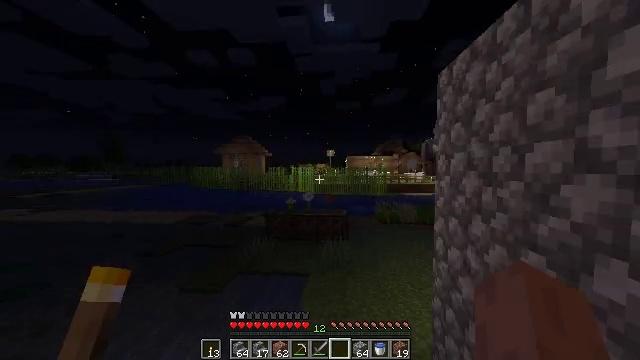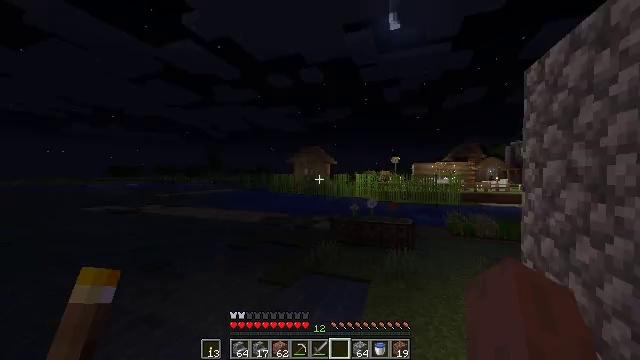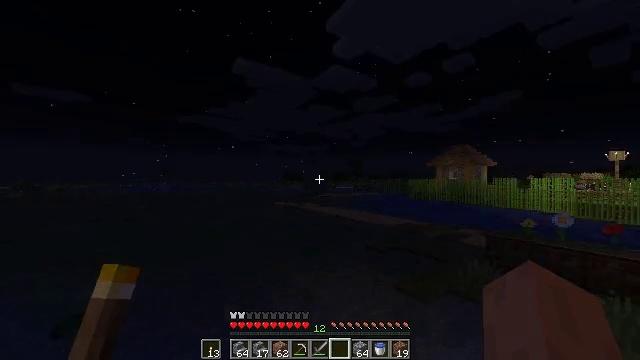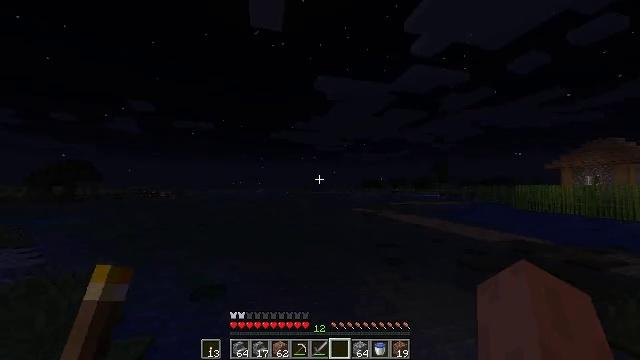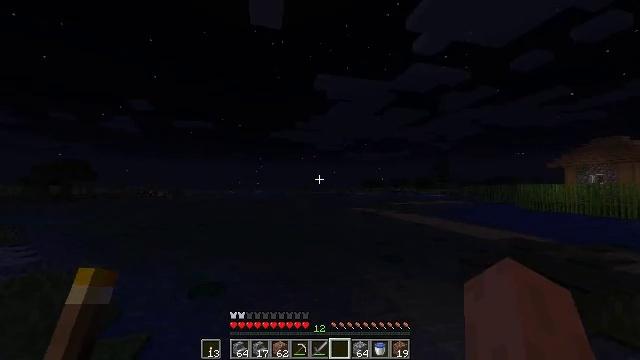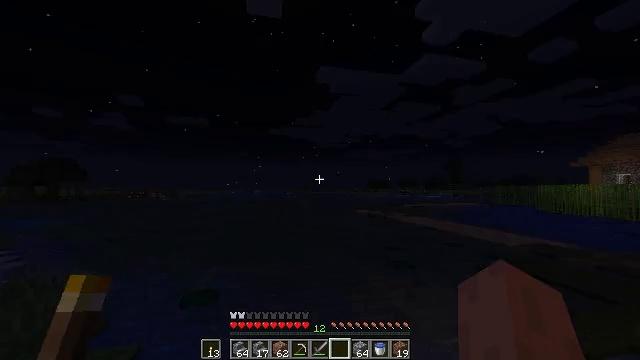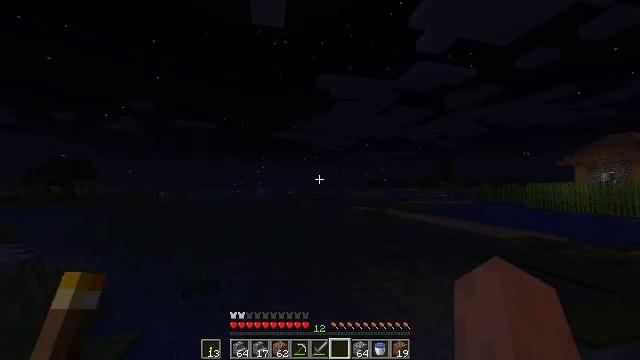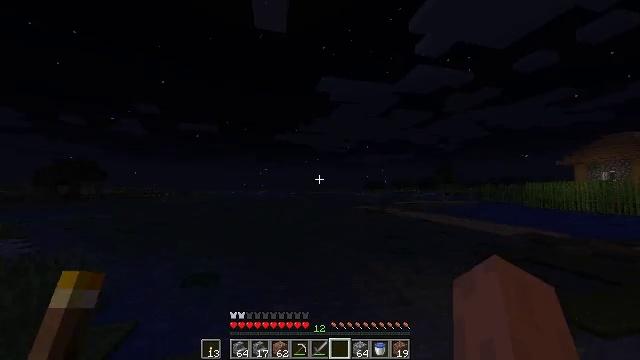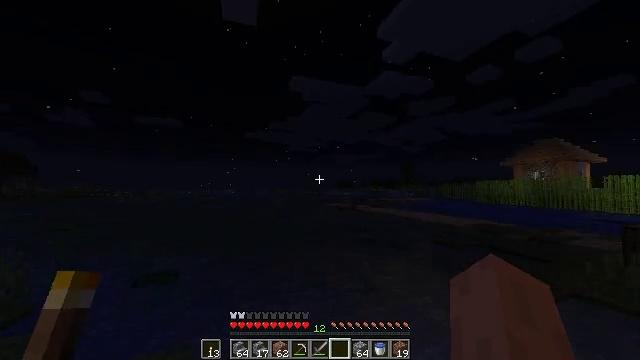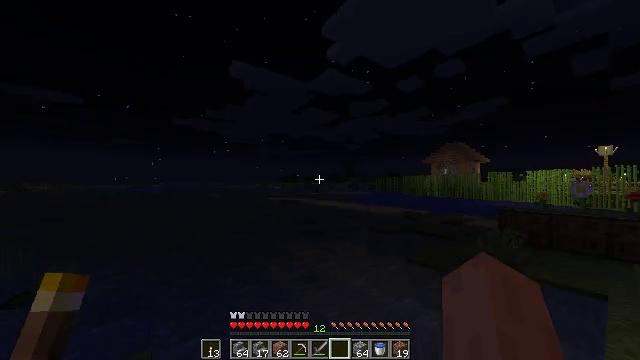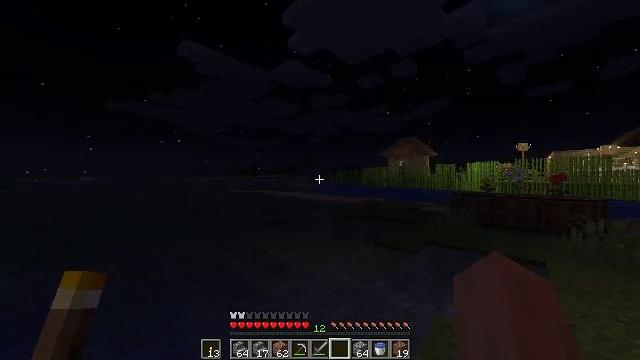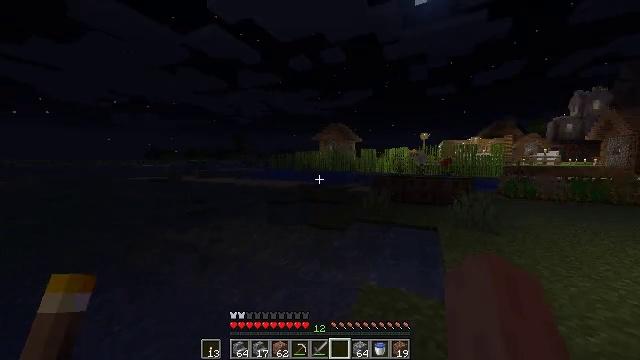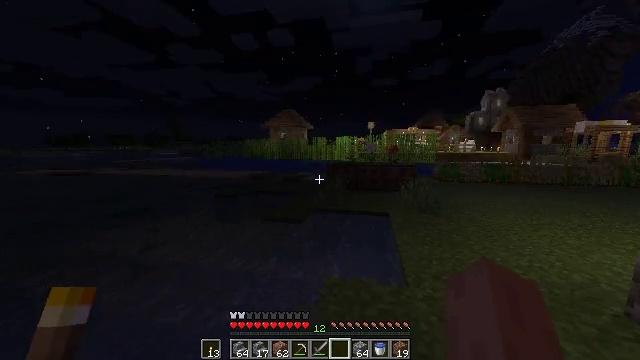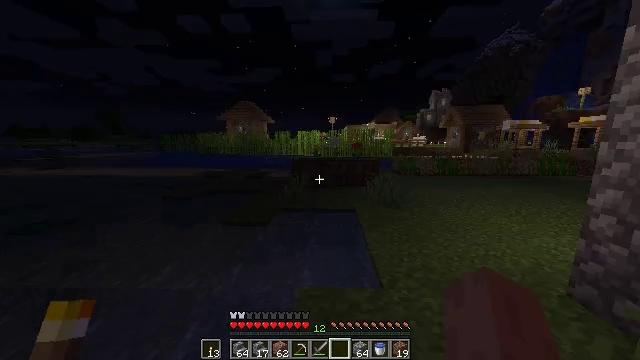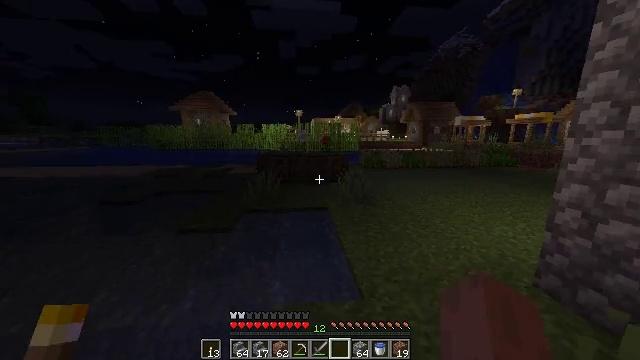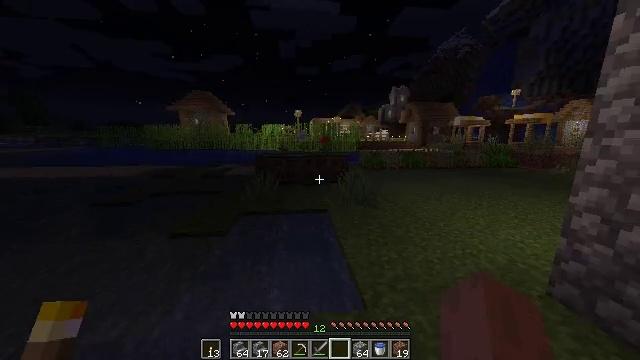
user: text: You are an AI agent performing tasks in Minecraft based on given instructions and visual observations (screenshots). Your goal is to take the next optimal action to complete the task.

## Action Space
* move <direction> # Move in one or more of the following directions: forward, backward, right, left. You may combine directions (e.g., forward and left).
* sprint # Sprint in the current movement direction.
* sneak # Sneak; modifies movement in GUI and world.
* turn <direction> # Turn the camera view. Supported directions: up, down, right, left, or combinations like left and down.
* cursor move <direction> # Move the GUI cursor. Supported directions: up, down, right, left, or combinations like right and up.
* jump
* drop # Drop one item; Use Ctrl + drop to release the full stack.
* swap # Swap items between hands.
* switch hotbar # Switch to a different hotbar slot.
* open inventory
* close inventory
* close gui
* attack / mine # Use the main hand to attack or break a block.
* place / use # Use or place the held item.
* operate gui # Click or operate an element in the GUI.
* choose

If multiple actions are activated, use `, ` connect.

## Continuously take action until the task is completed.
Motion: motion action
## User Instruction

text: Left click on the iron door to break it.
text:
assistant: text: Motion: move forward, sprint, turn left and up, attack / mine
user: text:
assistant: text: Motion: move forward, sprint, turn left and up, attack / mine
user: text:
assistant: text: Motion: move forward, sprint, turn left and up, attack / mine
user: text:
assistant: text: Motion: move forward, sprint, attack / mine
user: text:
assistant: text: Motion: move forward, sprint, attack / mine
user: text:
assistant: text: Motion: move forward, sprint, attack / mine
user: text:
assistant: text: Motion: move forward, sprint, attack / mine
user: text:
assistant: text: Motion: move forward, sprint, turn right, attack / mine
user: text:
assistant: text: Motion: move forward, sprint, turn right and down, attack / mine
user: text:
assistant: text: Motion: move forward, sprint, turn right and down, attack / mine
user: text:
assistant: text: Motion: move forward, sprint, turn right and down, attack / mine
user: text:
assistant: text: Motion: move forward, sprint, turn right and down, attack / mine
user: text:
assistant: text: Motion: move forward, sprint, turn right and down, attack / mine
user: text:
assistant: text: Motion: move forward, sprint, turn right and down, attack / mine
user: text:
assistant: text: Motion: move forward, sprint, attack / mine
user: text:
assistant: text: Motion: move forward, sprint, turn right, attack / mine
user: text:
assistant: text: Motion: move forward, sprint, turn right, attack / mine
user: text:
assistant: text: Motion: move forward, sprint, turn right, attack / mine
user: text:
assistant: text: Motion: move forward, sprint, turn right, attack / mine
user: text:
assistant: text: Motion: move forward, sprint, turn right, attack / mine
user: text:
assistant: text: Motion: move forward, sprint, turn right, attack / mine
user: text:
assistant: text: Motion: move forward, sprint, turn right, attack / mine
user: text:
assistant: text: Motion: move forward, sprint, attack / mine
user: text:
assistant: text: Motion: move forward, sprint, turn right, attack / mine
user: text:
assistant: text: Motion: move forward, sprint, turn right, attack / mine
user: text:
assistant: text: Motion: move forward, sprint, turn right, attack / mine
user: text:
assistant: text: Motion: move forward, sprint, turn right, attack / mine, jump
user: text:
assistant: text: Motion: move forward, sprint, turn right, attack / mine, jump
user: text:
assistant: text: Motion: move forward, sprint, attack / mine, jump
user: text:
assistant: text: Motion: move forward, sprint, attack / mine, jump